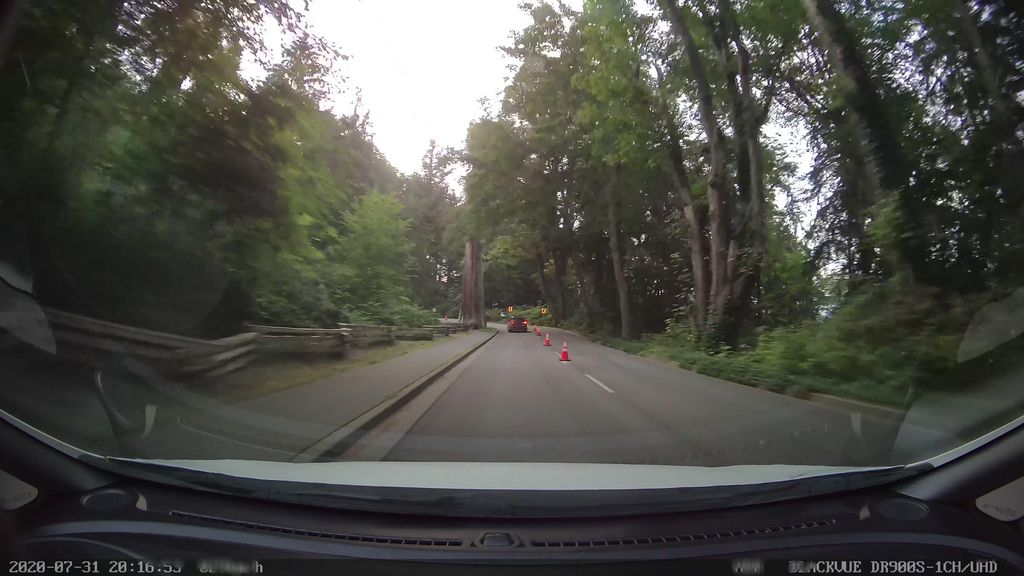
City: vancouver